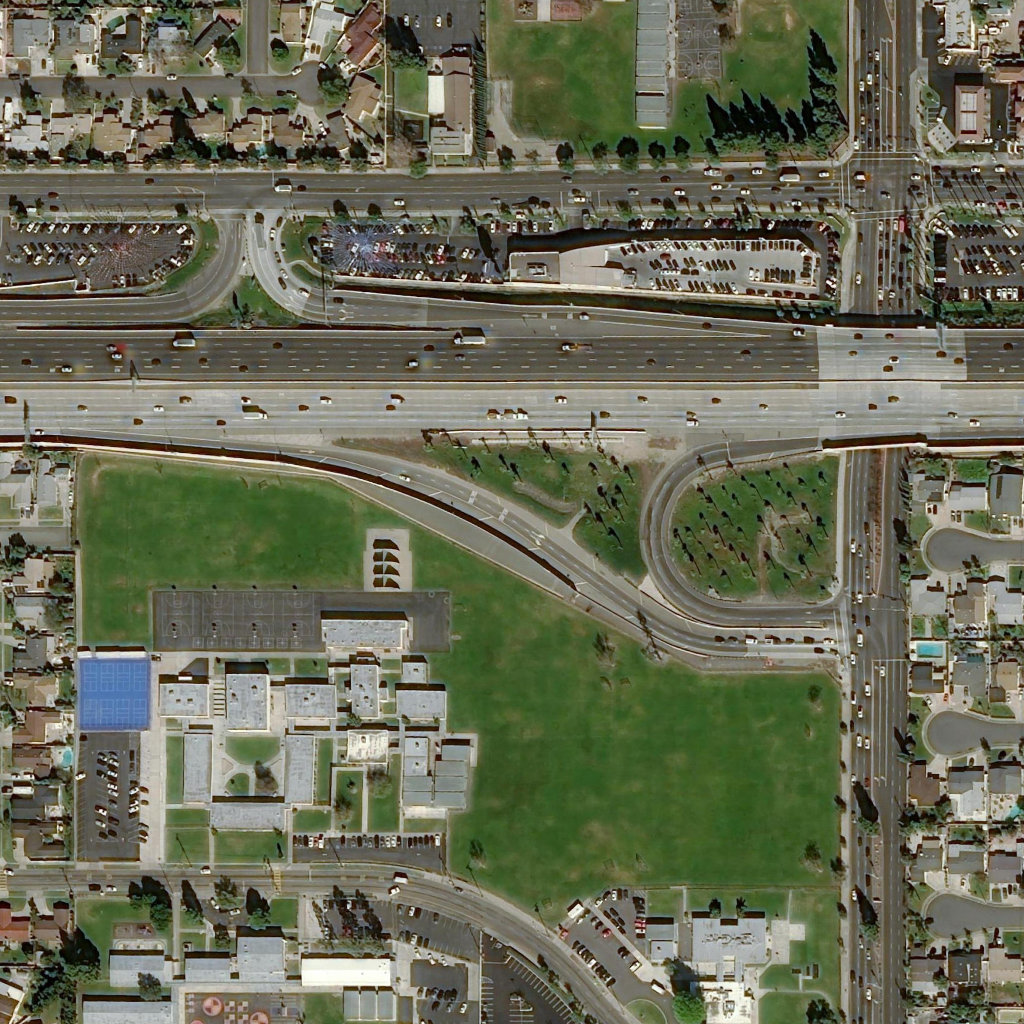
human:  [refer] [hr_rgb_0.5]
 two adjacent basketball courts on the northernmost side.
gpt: <box>[[66, 2, 70, 7, 0]]</box>